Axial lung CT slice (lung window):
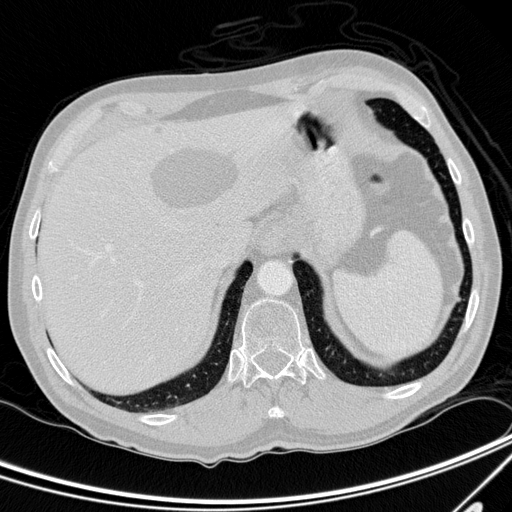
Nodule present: yes
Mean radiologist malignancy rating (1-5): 2.667